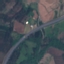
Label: Highway